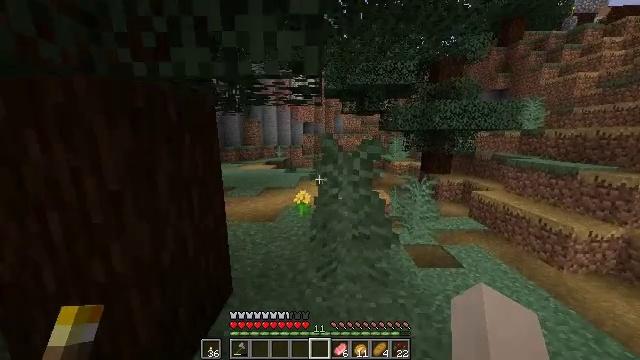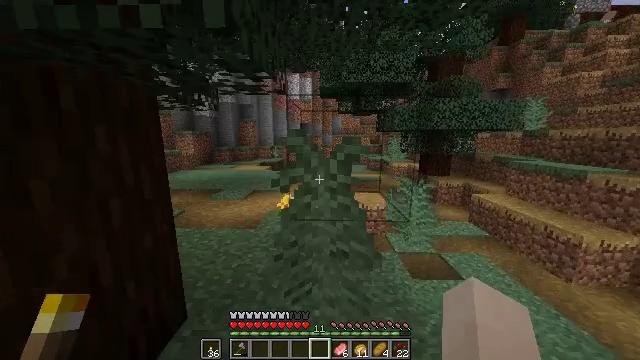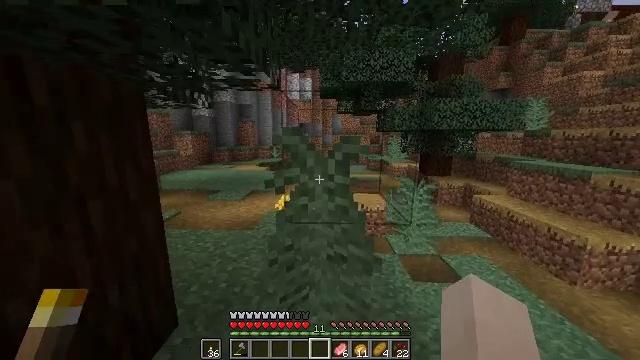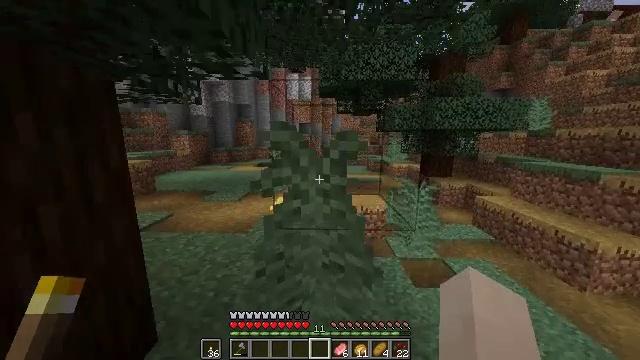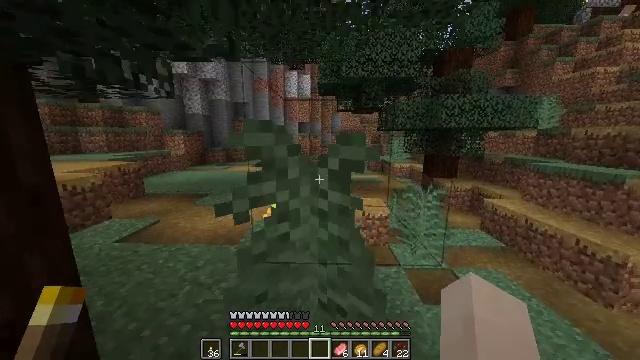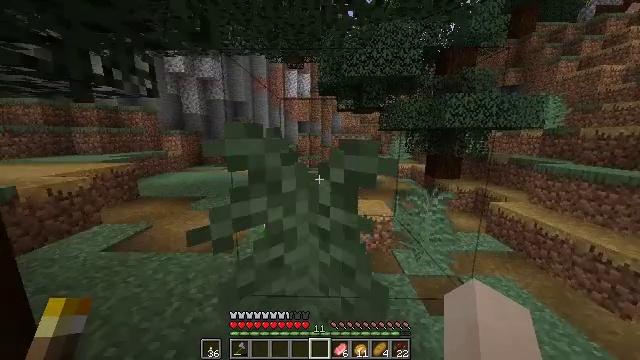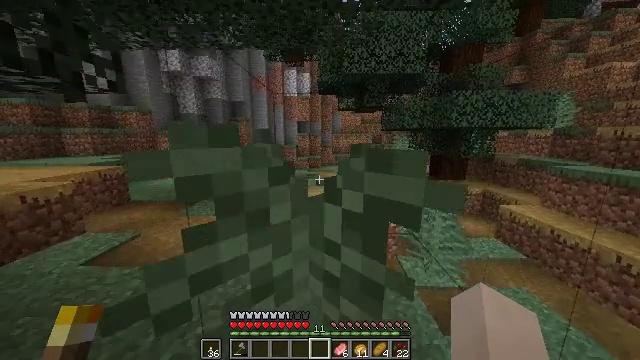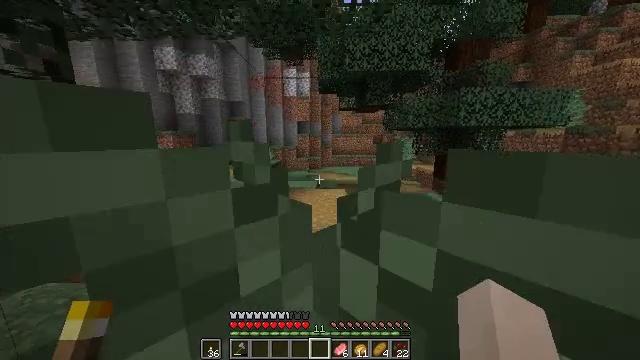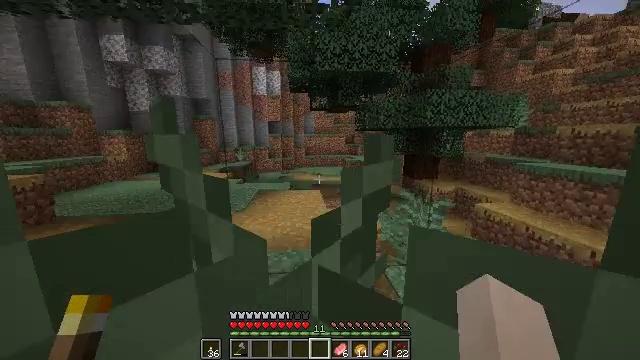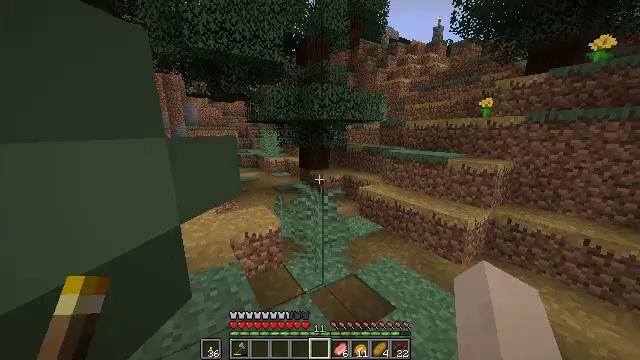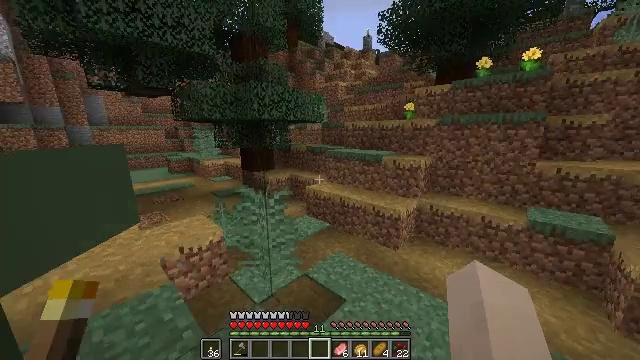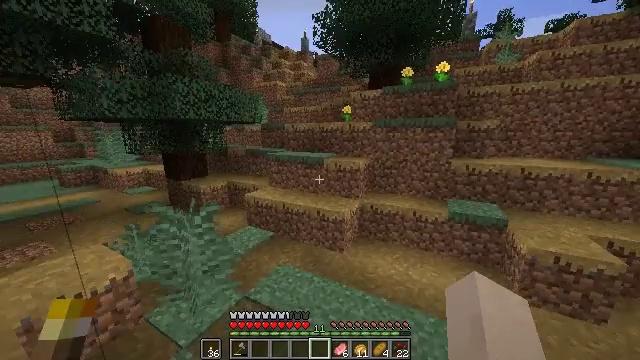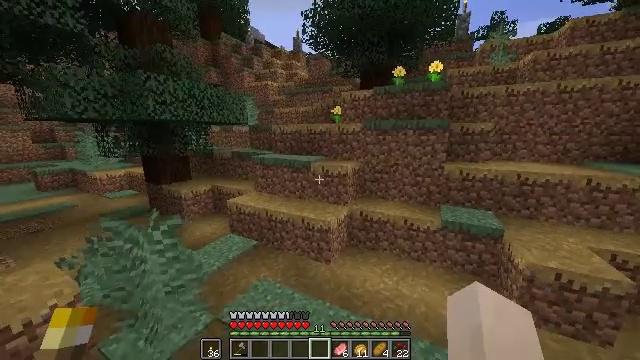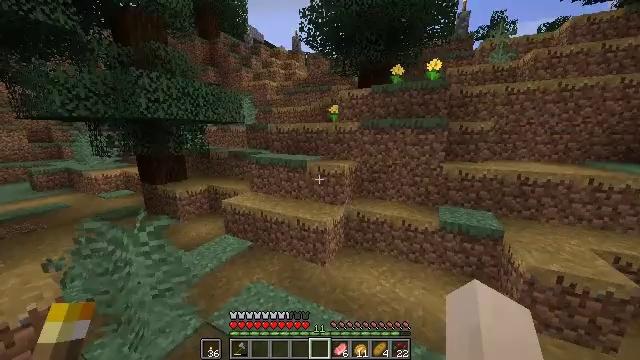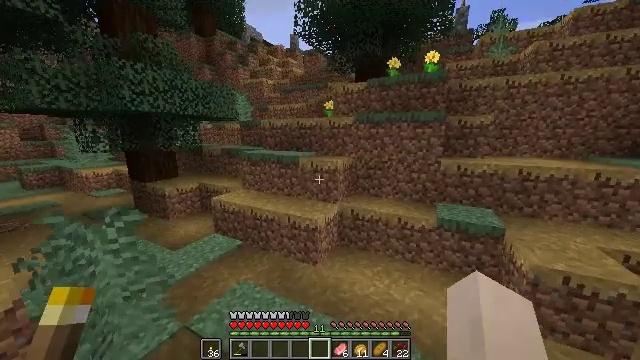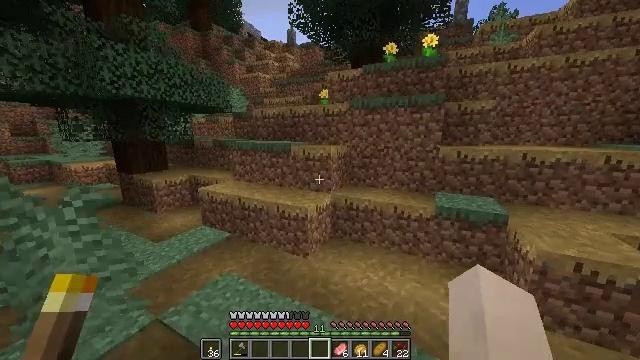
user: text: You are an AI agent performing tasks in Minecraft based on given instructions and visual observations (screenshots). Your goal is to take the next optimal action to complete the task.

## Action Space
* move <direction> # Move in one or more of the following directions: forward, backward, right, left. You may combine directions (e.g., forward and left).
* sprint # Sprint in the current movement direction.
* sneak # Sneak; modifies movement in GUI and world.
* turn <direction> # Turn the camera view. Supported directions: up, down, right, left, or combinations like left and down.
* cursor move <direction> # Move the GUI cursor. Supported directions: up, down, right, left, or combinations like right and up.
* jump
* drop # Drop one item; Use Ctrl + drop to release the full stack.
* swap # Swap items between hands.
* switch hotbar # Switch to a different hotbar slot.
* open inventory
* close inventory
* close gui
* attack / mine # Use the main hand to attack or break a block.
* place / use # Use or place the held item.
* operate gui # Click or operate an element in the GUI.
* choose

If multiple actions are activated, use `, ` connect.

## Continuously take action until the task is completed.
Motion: motion action
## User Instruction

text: Hunt the zombie villager.
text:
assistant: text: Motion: move forward, sprint
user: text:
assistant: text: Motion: move forward, sprint
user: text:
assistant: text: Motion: move forward, sprint
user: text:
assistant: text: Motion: move forward, sprint
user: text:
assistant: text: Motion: move forward, sprint
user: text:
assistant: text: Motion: move forward, sprint
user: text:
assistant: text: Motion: move forward, sprint
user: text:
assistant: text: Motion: move forward and move right, sprint, turn right
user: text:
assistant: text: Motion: move forward and move right, sprint, turn right and down
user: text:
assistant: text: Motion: move forward and move right, sprint, turn right
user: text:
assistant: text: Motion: move forward and move right, sprint, turn right
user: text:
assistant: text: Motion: move forward and move right, sprint, turn right
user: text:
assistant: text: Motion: move forward and move right, sprint
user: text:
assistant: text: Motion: move forward and move right, sprint
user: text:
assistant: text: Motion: move forward and move right, sprint
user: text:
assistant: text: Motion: move forward and move right, sprint, turn right
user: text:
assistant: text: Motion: move forward and move right, sprint, turn right and up
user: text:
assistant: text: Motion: move forward and move right, sprint, turn right
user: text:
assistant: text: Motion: move forward and move right, sprint, turn right and up
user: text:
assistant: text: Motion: move forward and move right, sprint, turn right and up
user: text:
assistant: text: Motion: move forward and move right, sprint
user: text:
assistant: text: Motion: move forward and move right, sprint
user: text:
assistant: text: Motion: move forward, sprint, jump
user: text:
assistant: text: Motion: move forward, sprint, jump
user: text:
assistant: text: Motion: move forward, sprint, jump
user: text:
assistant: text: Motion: move forward, sprint, jump
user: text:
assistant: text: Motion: move forward and move left, sprint, jump
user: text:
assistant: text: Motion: move forward and move left, sprint, jump
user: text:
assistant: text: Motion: move forward and move left, sprint
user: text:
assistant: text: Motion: move forward and move left, sprint